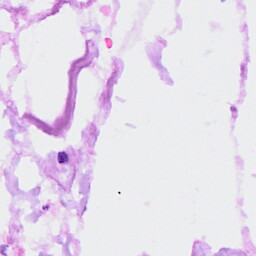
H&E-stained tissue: Ovarian